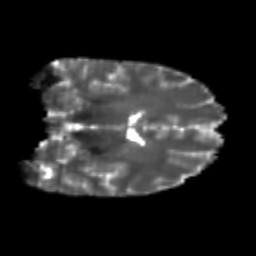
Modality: T2w
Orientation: coronal
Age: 23
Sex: female
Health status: healthy
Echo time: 0.074 s